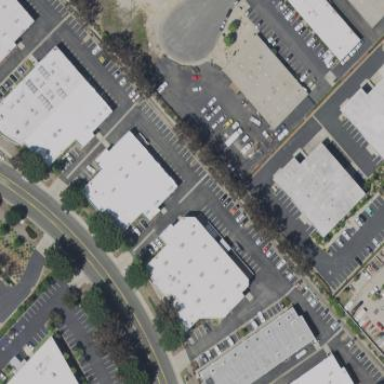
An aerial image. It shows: Commercial area.